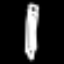
Label: pencil